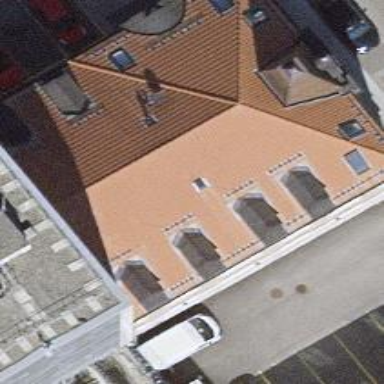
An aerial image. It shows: Building with side-hipped roof shape.